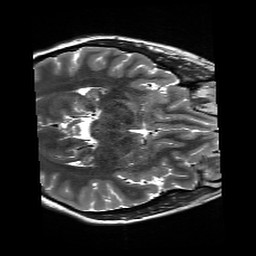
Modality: T2w
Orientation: axial
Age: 20
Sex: female
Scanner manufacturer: siemens
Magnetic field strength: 3 T
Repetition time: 13.52 s
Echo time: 0.088 s